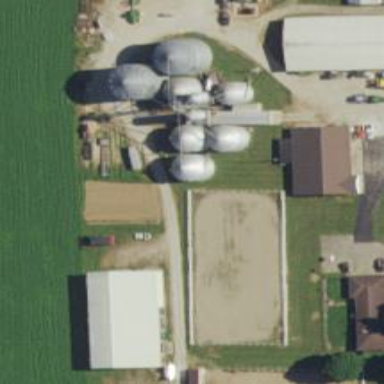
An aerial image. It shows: Silo.